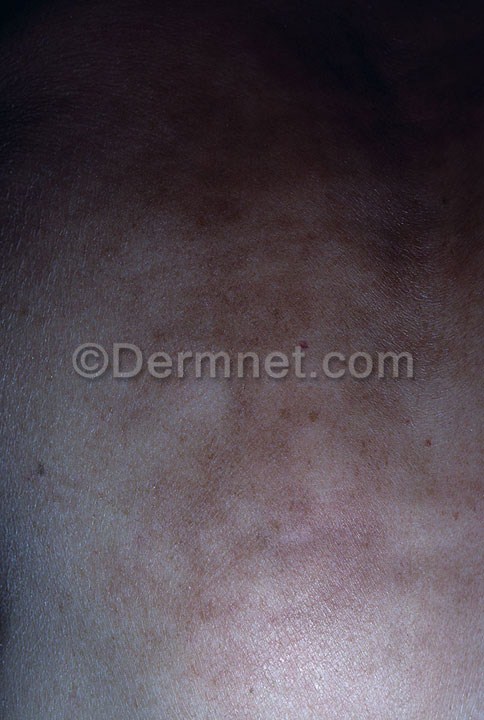
Disease: Light Diseases and Disorders of Pigmentation